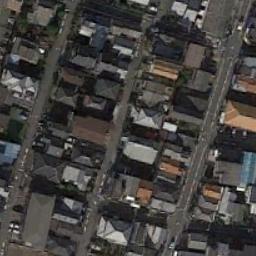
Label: dense_residential